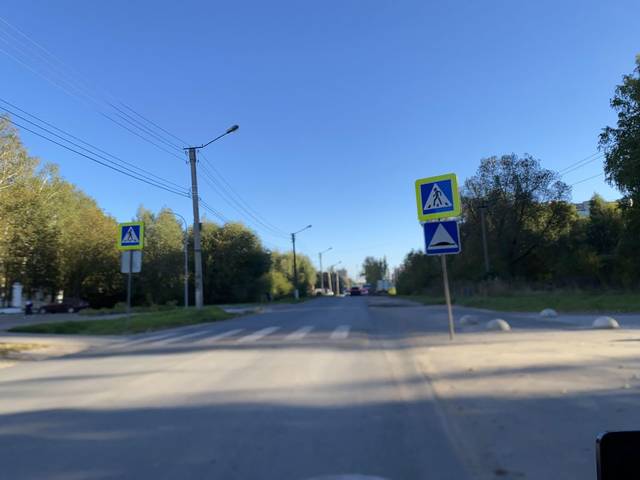
Region: Russia
Coordinates: 56.654, 47.854